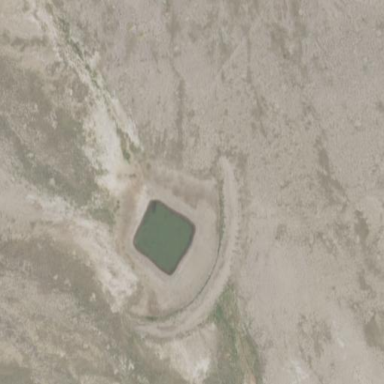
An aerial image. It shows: Reservoir.